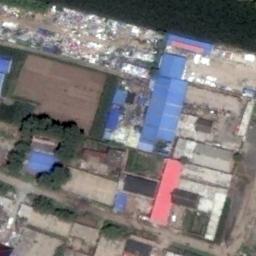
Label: industrial_area